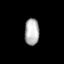
Tissue: lung
Cell type: Others
Senescence score: 0.2243
Nuclear area (px): 378
Mean DAPI intensity: 179.524